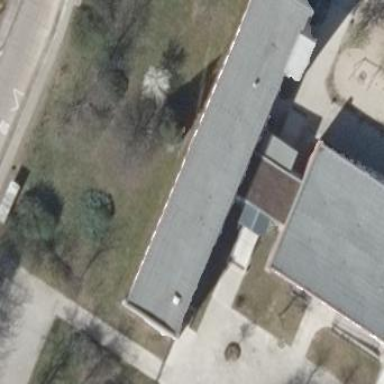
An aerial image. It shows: School building with school amenities.